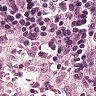
Metastatic tissue present: no